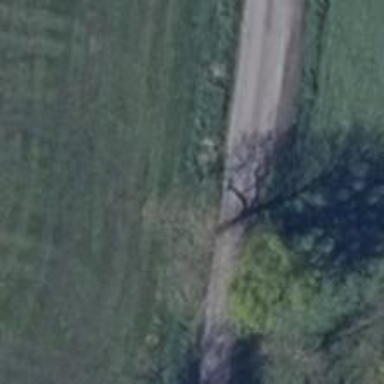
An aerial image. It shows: Single tag "natural: tree."